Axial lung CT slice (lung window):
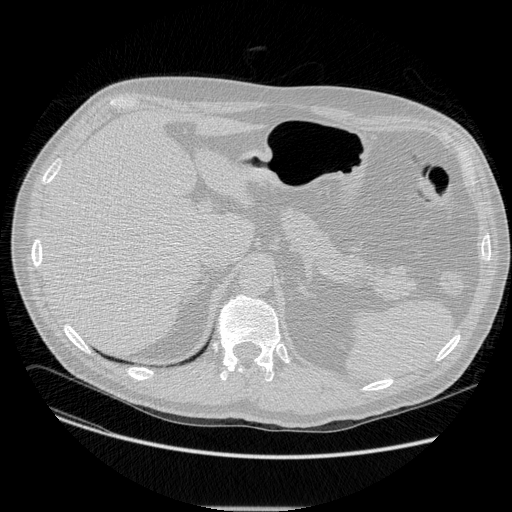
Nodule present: no